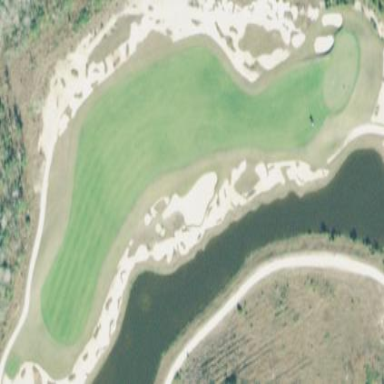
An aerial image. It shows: Rough area in golf course.